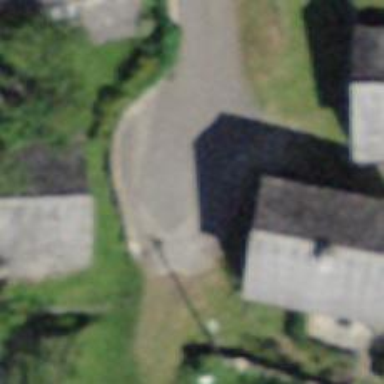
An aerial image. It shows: Turning circle on the road.